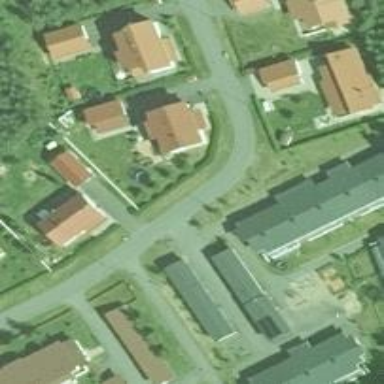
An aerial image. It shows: Living street.